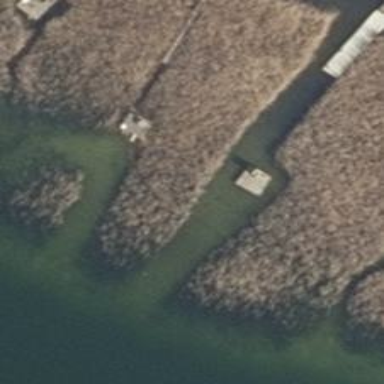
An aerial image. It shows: Man-made pier.